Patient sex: F
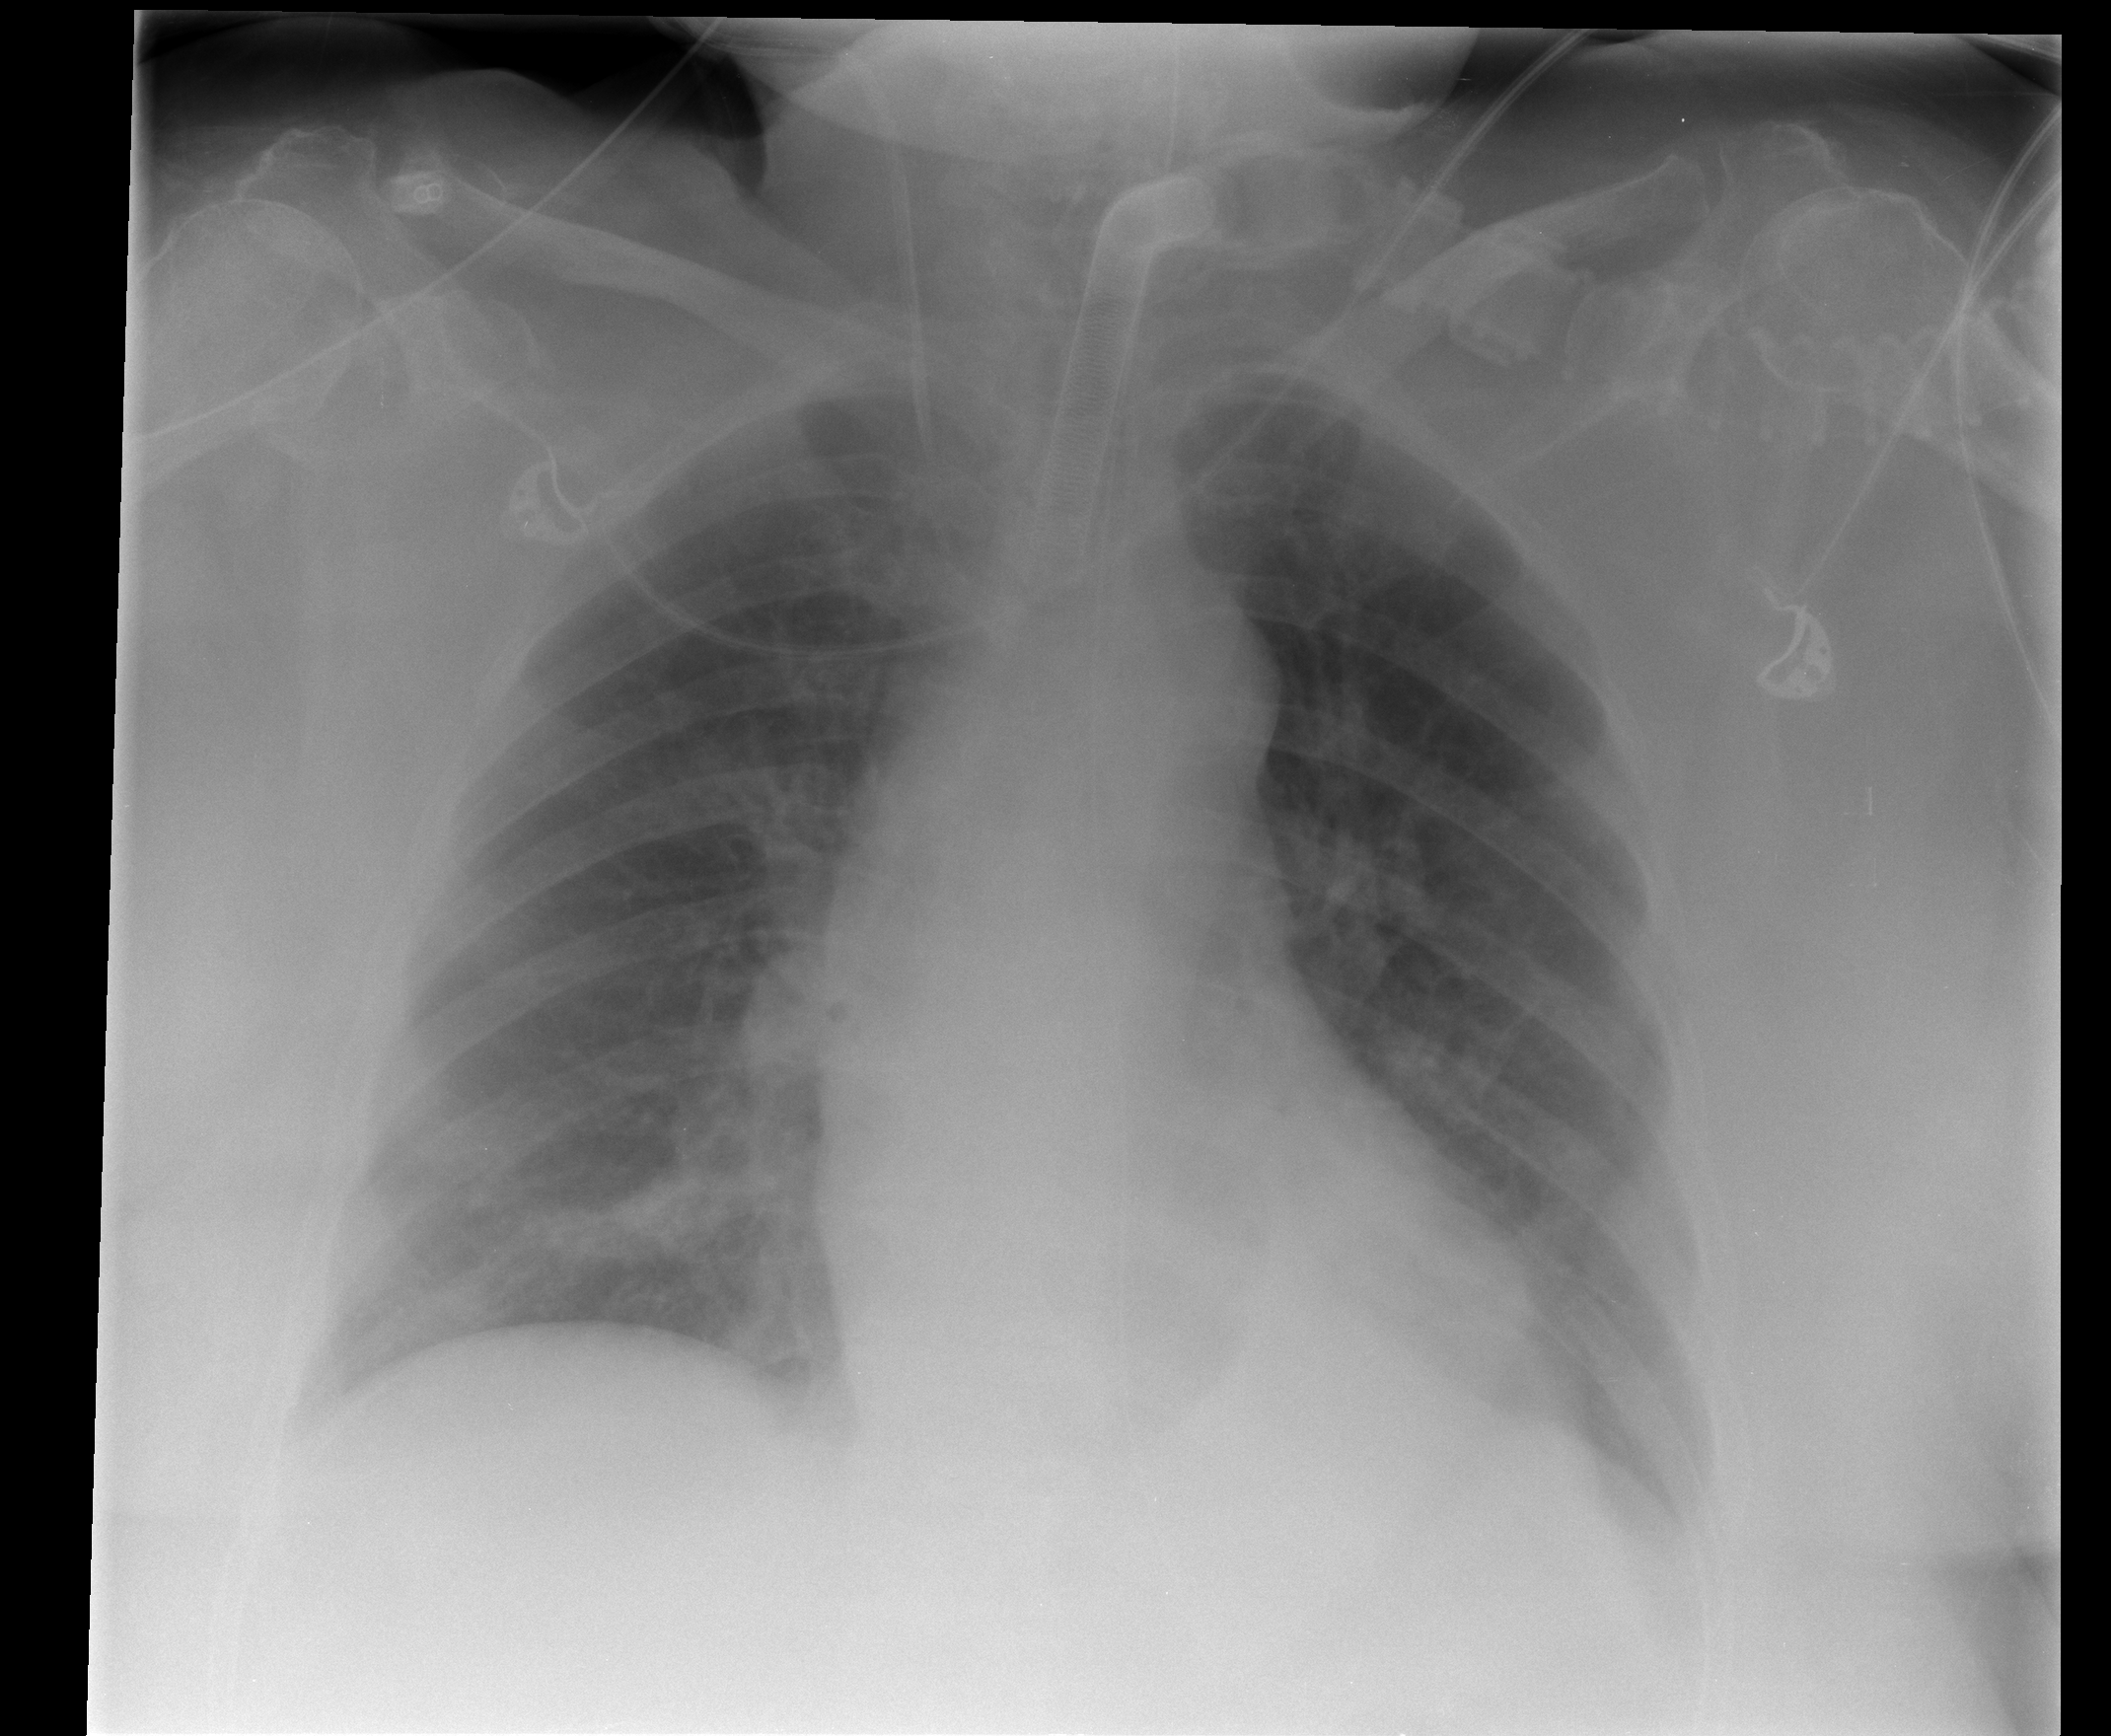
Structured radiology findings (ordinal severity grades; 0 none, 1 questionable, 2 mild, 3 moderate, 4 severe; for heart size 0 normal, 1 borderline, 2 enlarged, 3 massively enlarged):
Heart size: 0
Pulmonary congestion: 0
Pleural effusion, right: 1
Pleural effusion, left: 1
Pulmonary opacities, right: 0
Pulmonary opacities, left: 2
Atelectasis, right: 0
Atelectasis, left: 2